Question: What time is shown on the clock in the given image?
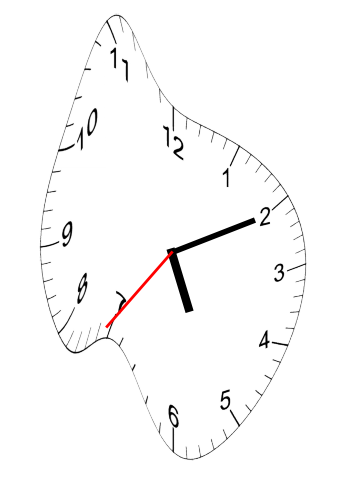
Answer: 05:10:36